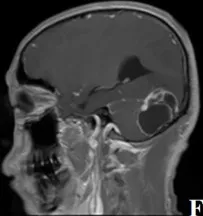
A 42-years-old male with cystic intracranial solitary fibrous tumor. (F) Sagittal view shows the mass growing across the vermis of the cerebellum.
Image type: radiology (mri)